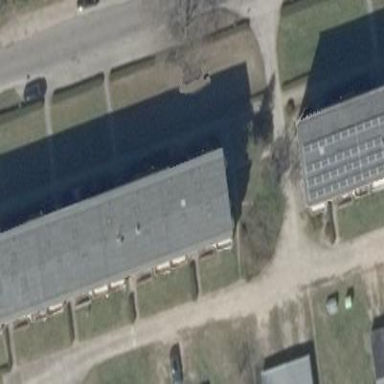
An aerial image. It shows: Image showing building with apartments.